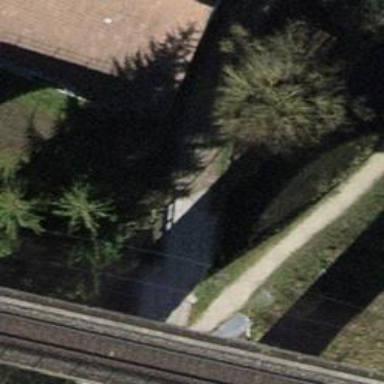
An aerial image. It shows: Track road with unpaved surface that crosses over bridge.